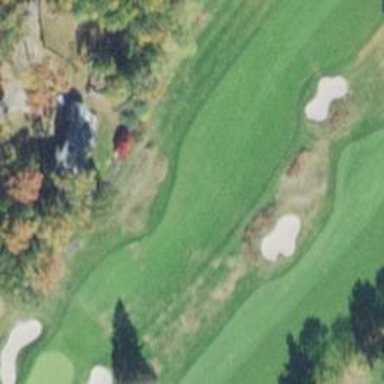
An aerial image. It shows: View of golf hole.